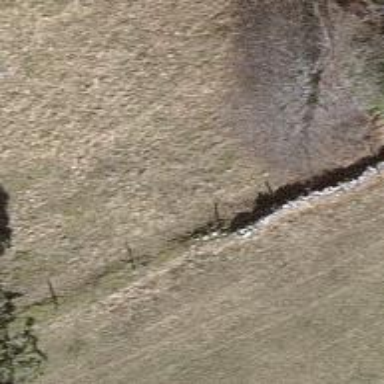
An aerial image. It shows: Wall made of dry stone.